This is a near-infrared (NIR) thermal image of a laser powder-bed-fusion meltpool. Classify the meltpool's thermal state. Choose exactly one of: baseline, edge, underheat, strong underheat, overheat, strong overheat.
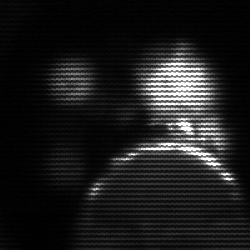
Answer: edge